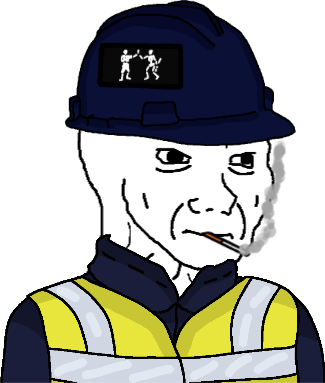
Label: 5_Doomer